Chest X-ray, PA view. Patient: 42 years old, sex M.
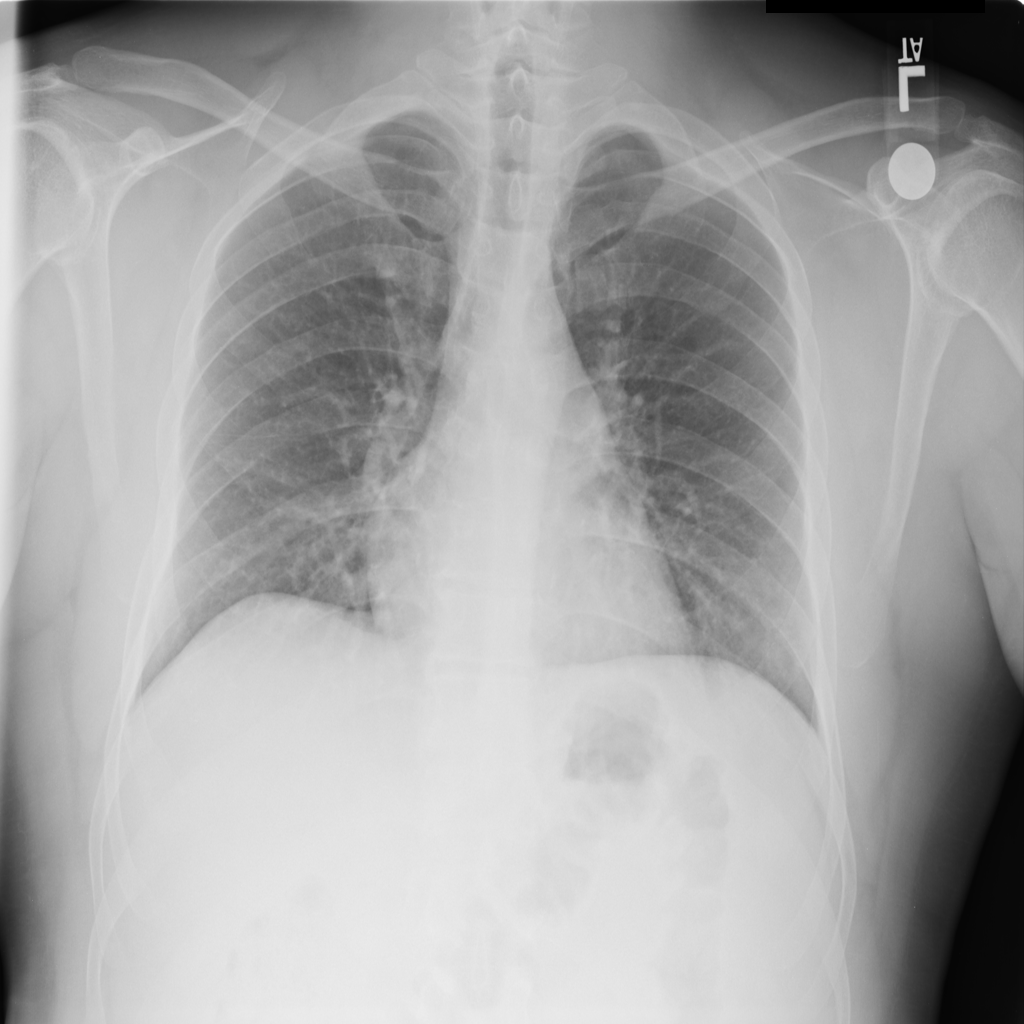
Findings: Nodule